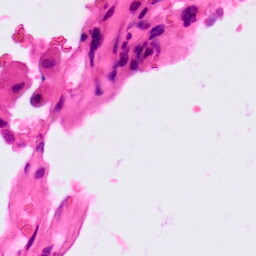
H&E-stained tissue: Lung